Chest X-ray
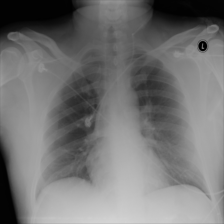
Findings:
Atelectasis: negative
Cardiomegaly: negative
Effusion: negative
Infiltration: negative
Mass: negative
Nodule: negative
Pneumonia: negative
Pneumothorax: negative
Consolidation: negative
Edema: negative
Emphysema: negative
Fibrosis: negative
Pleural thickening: negative
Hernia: negative